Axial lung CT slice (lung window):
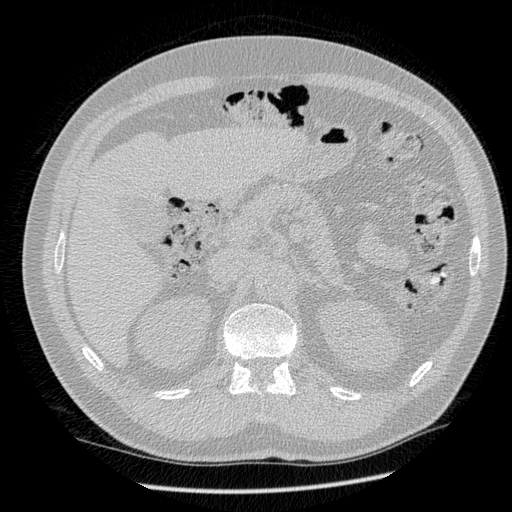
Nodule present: no